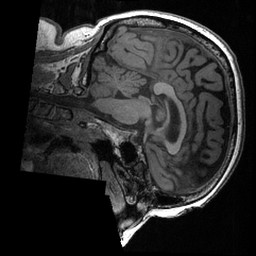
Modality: T1w
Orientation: sagittal
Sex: female
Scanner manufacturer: ge
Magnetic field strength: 3 T
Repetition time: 0.0064 s
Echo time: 0.00281 s